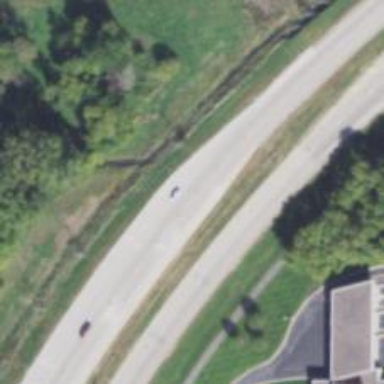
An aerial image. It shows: Primary highway.